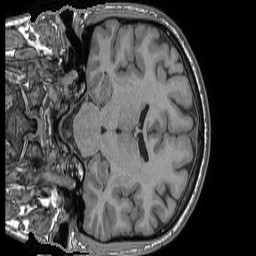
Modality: T1w
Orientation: sagittal
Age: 24
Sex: male
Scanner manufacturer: philips
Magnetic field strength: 1.5 T
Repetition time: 6.74 s
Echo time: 3.102 s